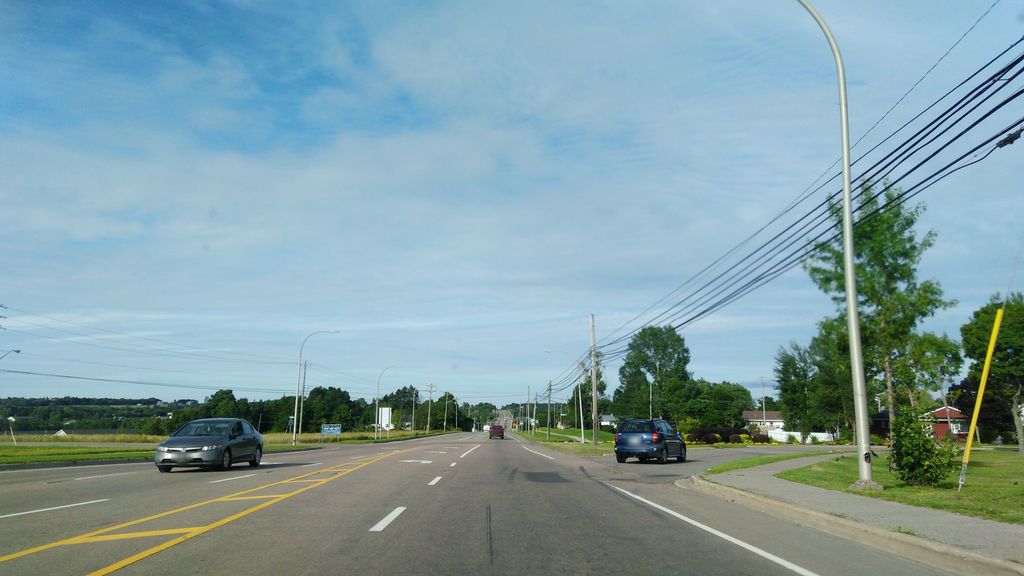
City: charlottetown